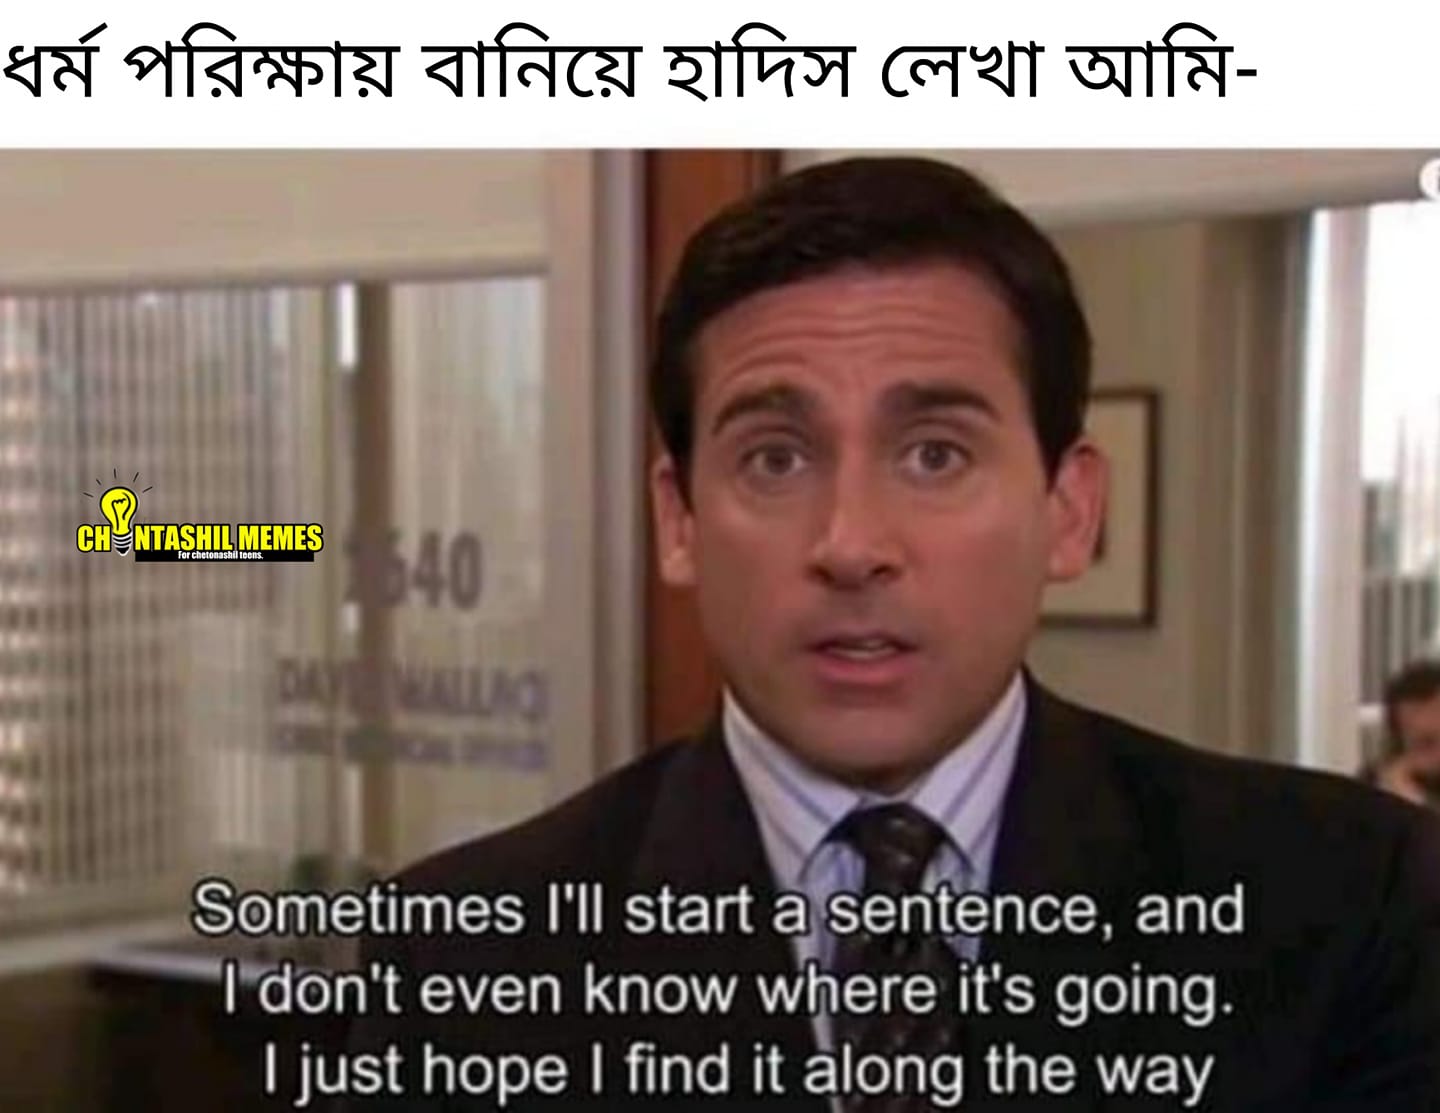
Caption: ধর্ম পরিক্ষায় বানিয়ে হাদিস লেখা আমি -    Sometimes I'll start a sentence , and I don't even know where it's going. I just hope I find it along the way
Label: non-hate